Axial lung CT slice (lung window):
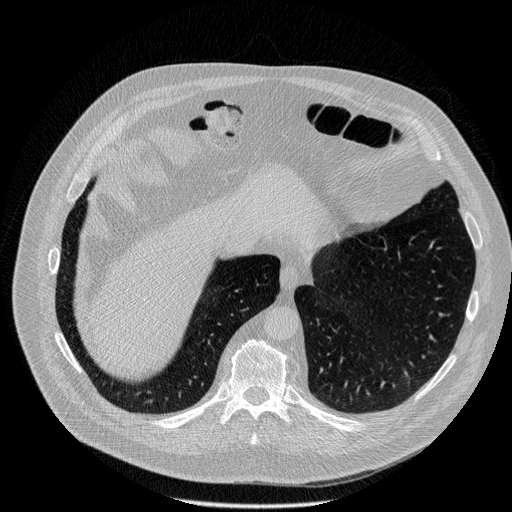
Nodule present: no